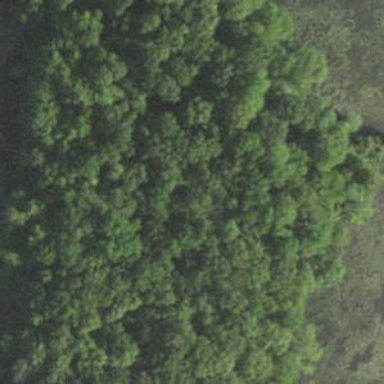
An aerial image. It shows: Natural cliff.